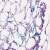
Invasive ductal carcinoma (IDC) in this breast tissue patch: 0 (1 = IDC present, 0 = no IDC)